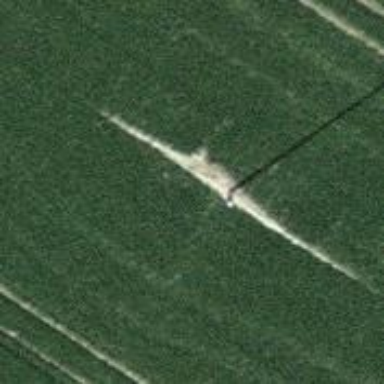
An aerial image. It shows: Power pole.